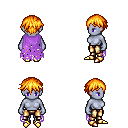
a pixel art fantasy rpg character, female body template, dark elf, purple skin, maroon tattered cape, gold greaves, light blonde short bangs hairstyle, gold boots, four views (front, back, left, right), 2x2 character sprite sheet, small pixel art, hard edges, no anti-aliasing